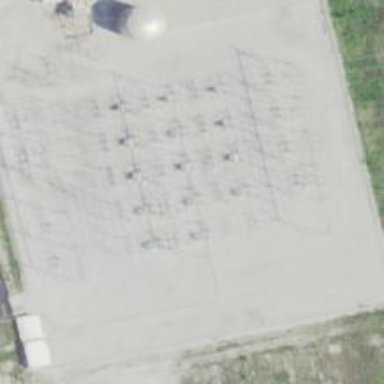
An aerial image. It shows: Switch used for power control.